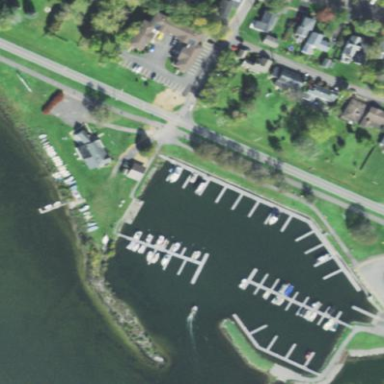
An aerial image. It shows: Marina on leisure land.